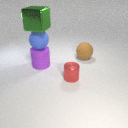
large purple rubber cylinder below large green metal cube